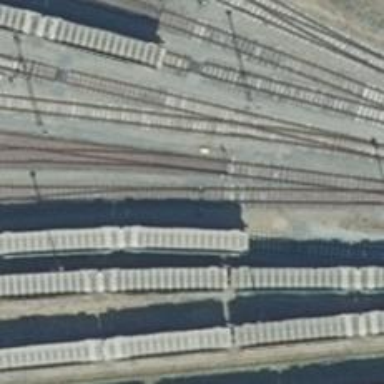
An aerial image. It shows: Railway switch.